Aerial crown-view tile of a tropical tree (Barro Colorado Island, Panama), acquired 20240611:
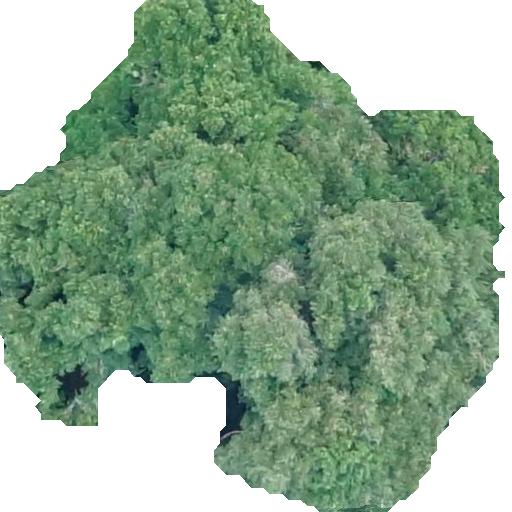
Species: Prioria copaifera
GBIF accepted scientific name: Prioria copaifera
Crown area: 281.015 m²